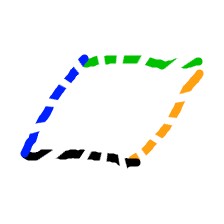
Shape: parallelogram